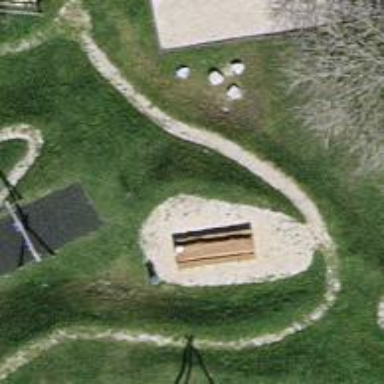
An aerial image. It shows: Picnic table located in leisure land area.